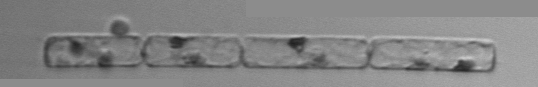
Label: Guinardia_delicatula